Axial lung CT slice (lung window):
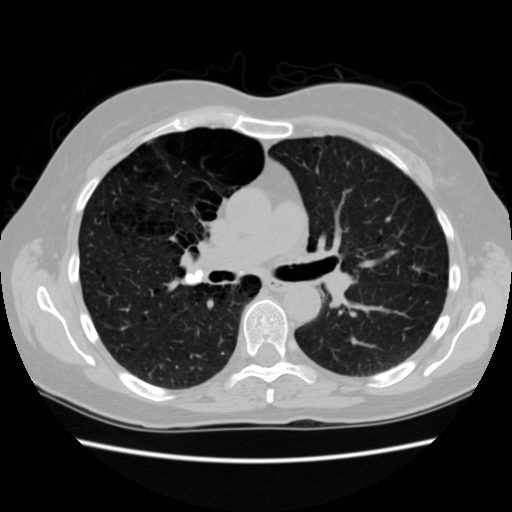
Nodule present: no